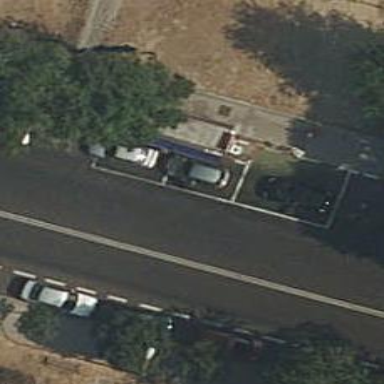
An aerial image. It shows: Fuel station.